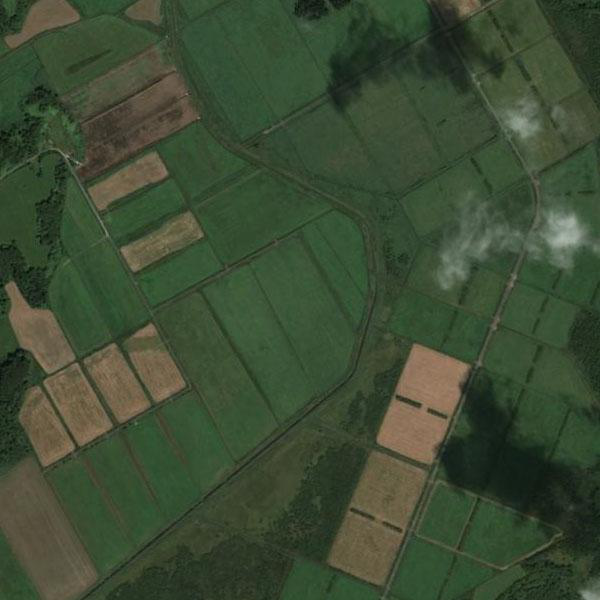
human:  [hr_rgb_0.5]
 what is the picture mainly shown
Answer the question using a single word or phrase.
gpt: farmland